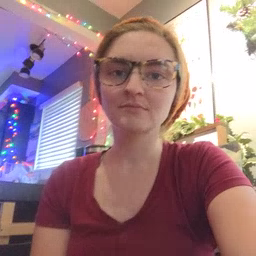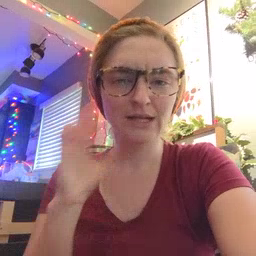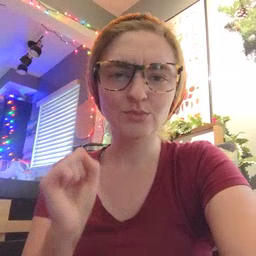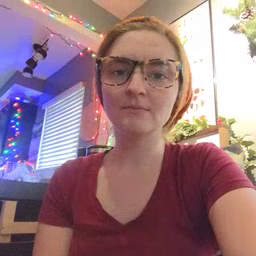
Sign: loud